Question: I'm trying to create hadoop sequence file.
I successfully creates a sequence file into HDFS, but if i try to read a sequence file, Error occurs. I also check a created sequence file in HDFS.

Here is my source code that can read and write sequence file into HDFS.
'''
package us.qi.hdfs;
import java.io.IOException;
import java.net.URI;
import org.apache.hadoop.conf.Configuration;
import org.apache.hadoop.fs.FileSystem;
import org.apache.hadoop.fs.Path;
import org.apache.hadoop.io.ArrayFile;
import org.apache.hadoop.io.IOUtils;
import org.apache.hadoop.io.IntWritable;
import org.apache.hadoop.io.SequenceFile;
import org.apache.hadoop.io.Text;
public class SequenceFileText {
public static void main(String args[]) throws IOException {
/** Get Hadoop HDFS command and Hadoop Configuration*/
HDFS_Configuration conf = new HDFS_Configuration();
HDFS_Test hdfs = new HDFS_Test();
String uri = "hdfs://slave02:9000/user/hadoop/test.seq";
/** Get Configuration from HDFS_Configuration Object by using get_conf()*/
Configuration config = conf.get_conf();
SequenceFile.Writer writer = null;
SequenceFile.Reader reader = null;
try {
Path path = new Path(uri);
IntWritable key = new IntWritable();
Text value = new Text();
writer = SequenceFile.createWriter(config, SequenceFile.Writer.file(path), SequenceFile.Writer.keyClass(key.getClass()),
ArrayFile.Writer.valueClass(value.getClass()));
reader = new SequenceFile.Reader(config, SequenceFile.Reader.file(path));
writer.append(new IntWritable(11), new Text("test"));
writer.append(new IntWritable(12), new Text("test2"));
writer.close();
while (reader.next(key, value)) {
System.out.println(key + " " + value);
}
reader.close();
} catch (IOException e) {
e.printStackTrace();
} finally {
IOUtils.closeStream(writer);
IOUtils.closeStream(reader);
}
}
}
'''
And this error is occur.
> 2018-09-17 17:15:34,267 WARN [main] util.NativeCodeLoader
(NativeCodeLoader.java:(62)) - Unable to load native-hadoop
library for your platform... using builtin-java classes where
applicable 2018-09-17 17:15:38,870 INFO [main] compress.CodecPool
(CodecPool.java:getCompressor(153)) - Got brand-new compressor
[.deflate] java.io.EOFException:
hdfs://slave02:9000/user/hadoop/test.seq not a SequenceFile at
org.apache.hadoop.io.SequenceFile$Reader.init(SequenceFile.java:1933)
at
org.apache.hadoop.io.SequenceFile$Reader.initialize(SequenceFile.java:1892)
at
org.apache.hadoop.io.SequenceFile$Reader.(SequenceFile.java:1841)
at us.qi.hdfs.SequenceFileText.main(SequenceFileText.java:36)
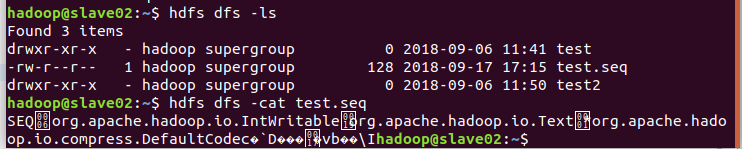
Answer: That is my mistake. I change some source code.
First, i check file is already exists in hdfs. If there is not a file, I creates a writer object.
And when writer process is done, i check a sequence file. After checking file, i successfully reads a sequence file.
Here is my code. Thanks!
'''
try {
Path path = new Path(uri);
IntWritable key = new IntWritable();
Text value = new Text();
/** First, Check a file already exists.
* If there is not exists in hdfs, writer object is created.
* */
if (!fs.exists(path)) {
writer = SequenceFile.createWriter(config, SequenceFile.Writer.file(path), SequenceFile.Writer.keyClass(key.getClass()),
ArrayFile.Writer.valueClass(value.getClass()));
writer.append(new IntWritable(11), new Text("test"));
writer.append(new IntWritable(12), new Text("test2"));
writer.close();
} else {
logger.info(path + " already exists.");
}
/** Create a SequenceFile Reader object.*/
reader = new SequenceFile.Reader(config, SequenceFile.Reader.file(path));
while (reader.next(key, value)) {
System.out.println(key + " " + value);
}
reader.close();
} catch (IOException e) {
e.printStackTrace();
} finally {
IOUtils.closeStream(writer);
IOUtils.closeStream(reader);
}
'''